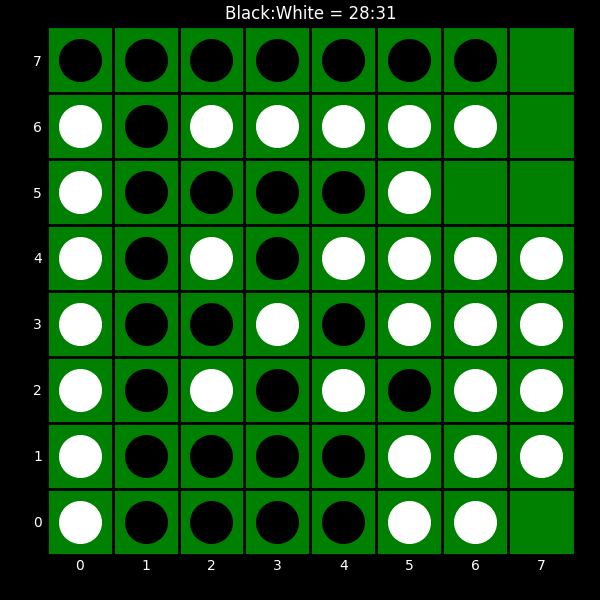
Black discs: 28
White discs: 31